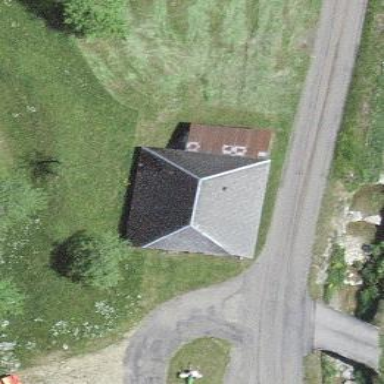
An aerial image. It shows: Barn.